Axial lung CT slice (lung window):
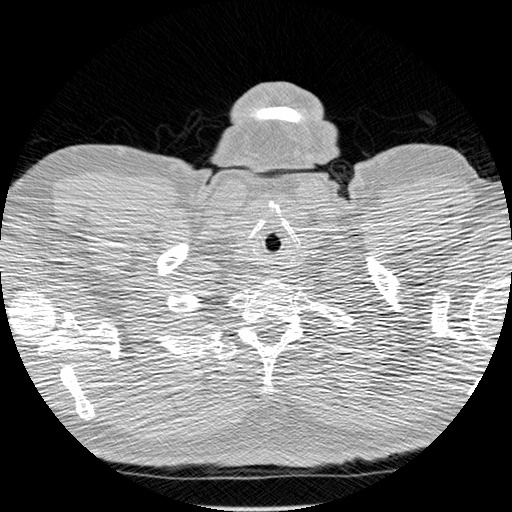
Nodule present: no